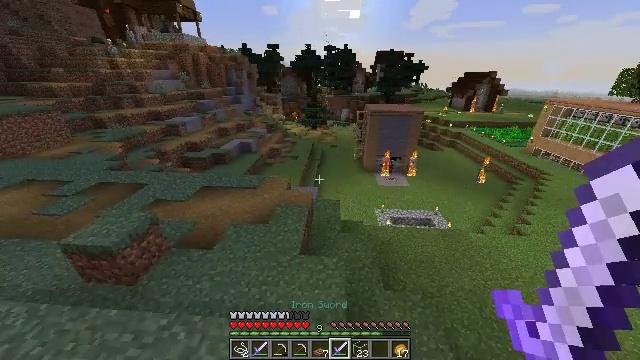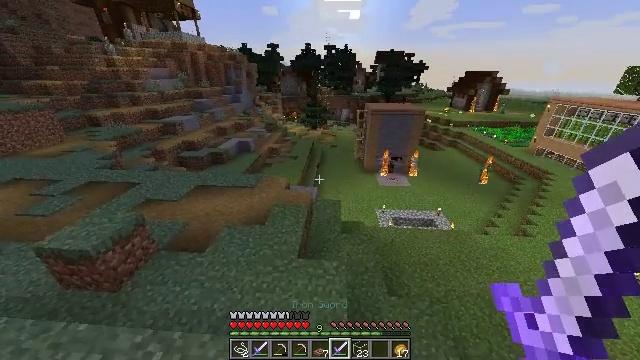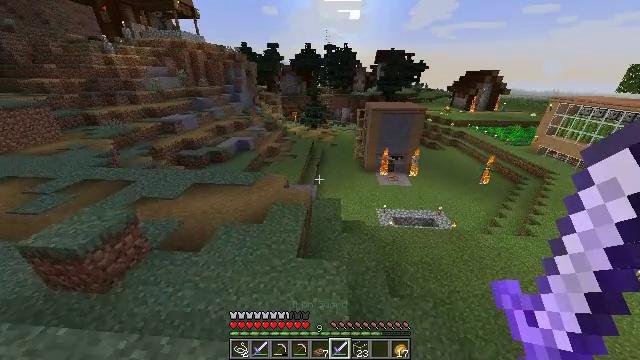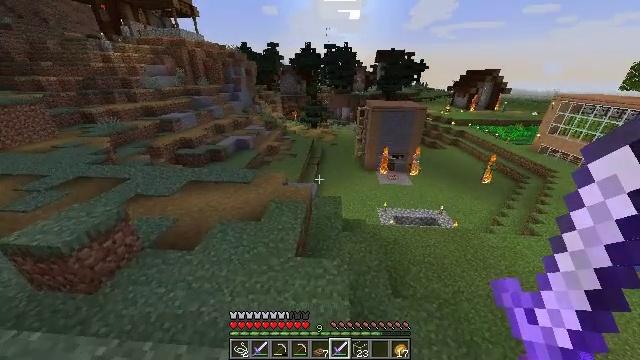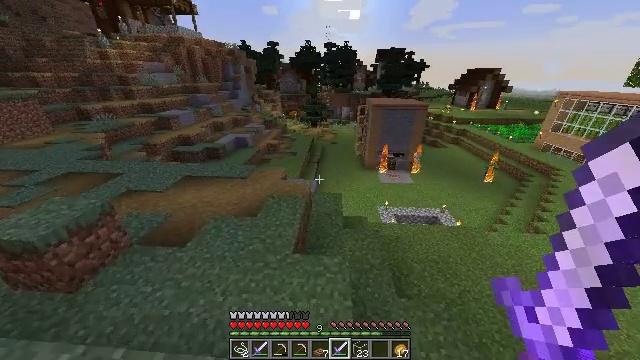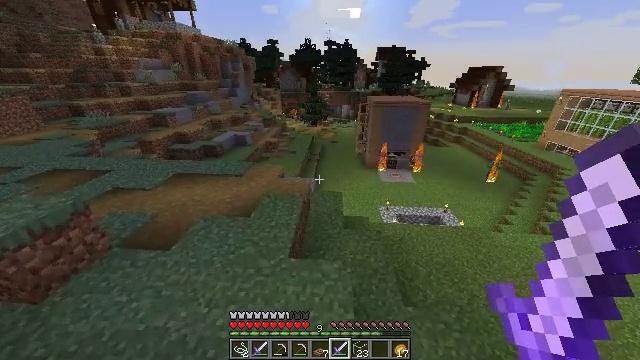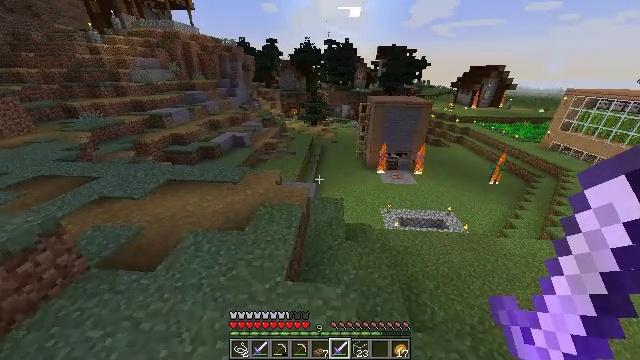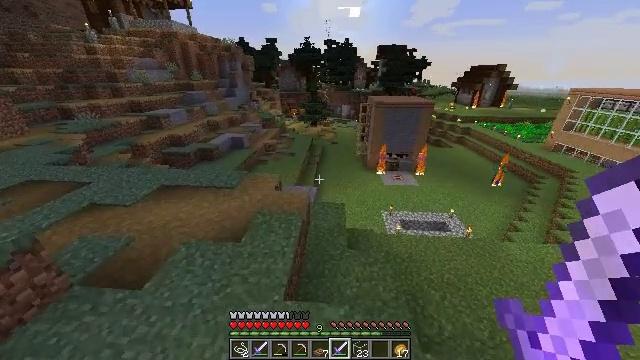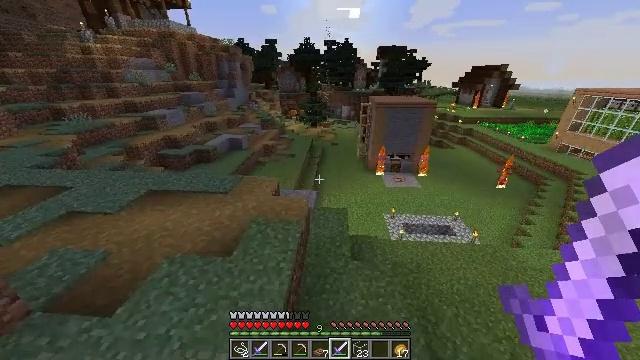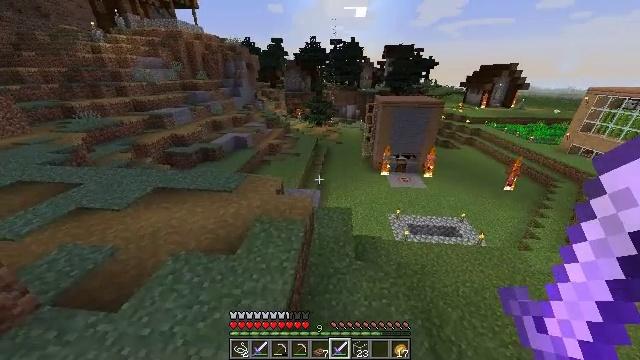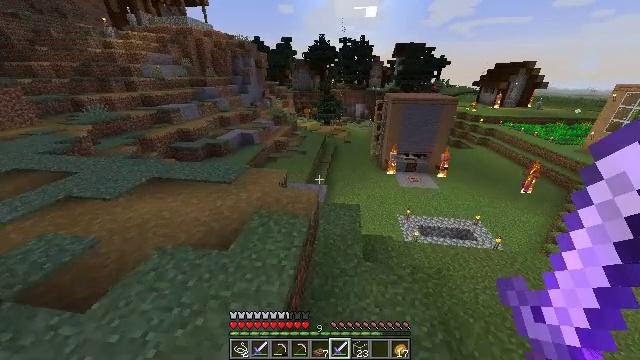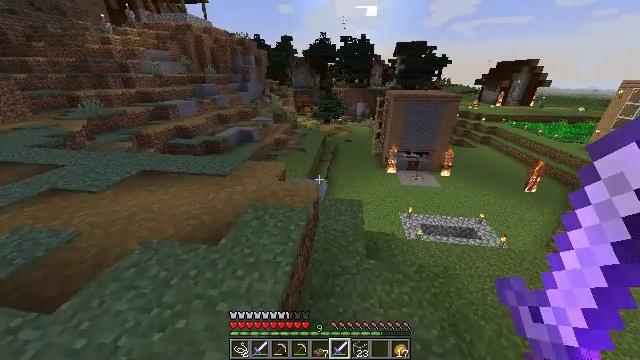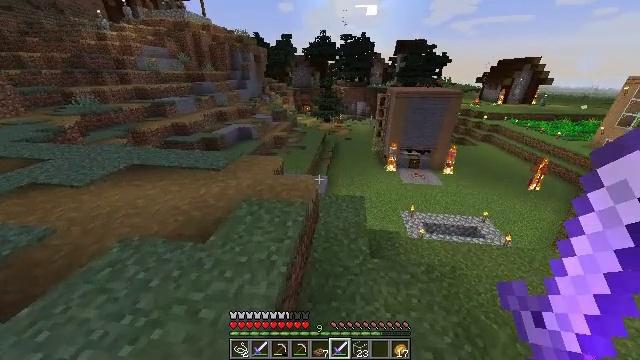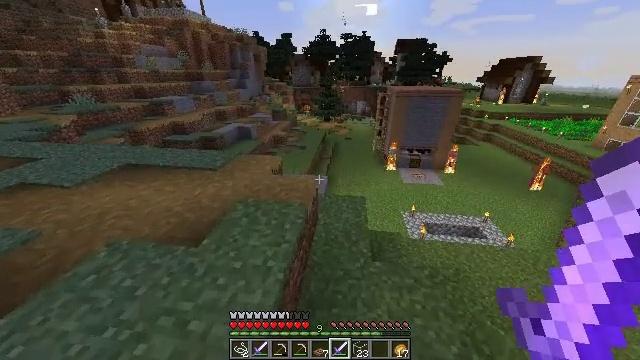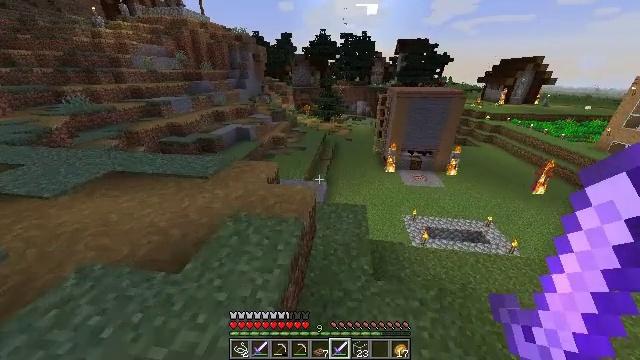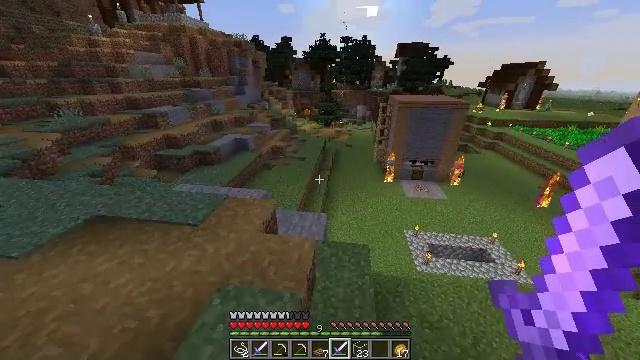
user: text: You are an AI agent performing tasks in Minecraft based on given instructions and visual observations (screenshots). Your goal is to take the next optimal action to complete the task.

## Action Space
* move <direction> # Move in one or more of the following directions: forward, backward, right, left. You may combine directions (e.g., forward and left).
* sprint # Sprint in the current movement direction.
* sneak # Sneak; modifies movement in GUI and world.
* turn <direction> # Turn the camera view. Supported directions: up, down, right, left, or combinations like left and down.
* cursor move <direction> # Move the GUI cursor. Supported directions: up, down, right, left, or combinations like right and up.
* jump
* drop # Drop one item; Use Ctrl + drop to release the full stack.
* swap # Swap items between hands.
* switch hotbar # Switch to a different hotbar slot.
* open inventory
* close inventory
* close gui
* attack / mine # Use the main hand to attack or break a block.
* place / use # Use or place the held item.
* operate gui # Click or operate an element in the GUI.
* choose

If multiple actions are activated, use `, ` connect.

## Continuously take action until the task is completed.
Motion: motion action
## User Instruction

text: Kill a zombie.
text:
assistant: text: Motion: move forward, sprint
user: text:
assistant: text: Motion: move forward
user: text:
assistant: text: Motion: move forward
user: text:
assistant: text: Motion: move forward, sprint
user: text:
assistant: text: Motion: move forward, sprint
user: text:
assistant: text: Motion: move forward, sprint
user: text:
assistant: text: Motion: move forward, sprint
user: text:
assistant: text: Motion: move forward
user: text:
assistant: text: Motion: move forward, turn left
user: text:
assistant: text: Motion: move forward, turn left
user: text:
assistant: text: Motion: move forward
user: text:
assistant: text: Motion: move forward
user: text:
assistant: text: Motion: move forward
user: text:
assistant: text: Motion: move forward, jump
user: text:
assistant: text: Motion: move forward, jump
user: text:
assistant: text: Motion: move forward, jump
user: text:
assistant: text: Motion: move forward and move left, turn right, jump
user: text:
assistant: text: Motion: move forward and move left, turn right
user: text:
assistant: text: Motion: move left, turn right
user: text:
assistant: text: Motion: move left, turn right
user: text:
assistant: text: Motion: move left, turn right
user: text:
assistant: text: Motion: turn right
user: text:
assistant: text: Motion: turn right
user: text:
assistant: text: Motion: turn right
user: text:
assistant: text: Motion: turn right
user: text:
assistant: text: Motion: turn right
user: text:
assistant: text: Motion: no_op
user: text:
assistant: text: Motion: no_op
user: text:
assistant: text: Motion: no_op
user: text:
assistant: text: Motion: no_op